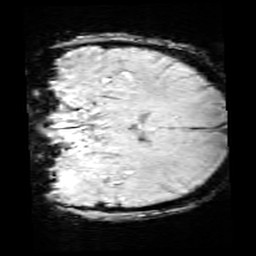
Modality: SWI
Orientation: coronal
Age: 13
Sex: female
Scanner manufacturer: siemens
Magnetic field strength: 3 T
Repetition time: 0.027 s
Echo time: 0.02 s